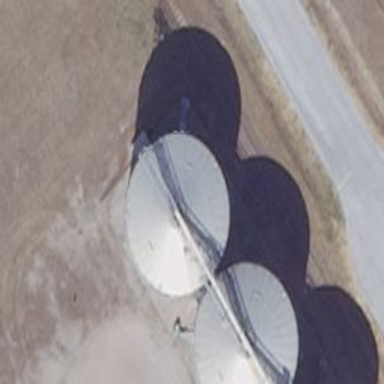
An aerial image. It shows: Storage tank which is man-made.